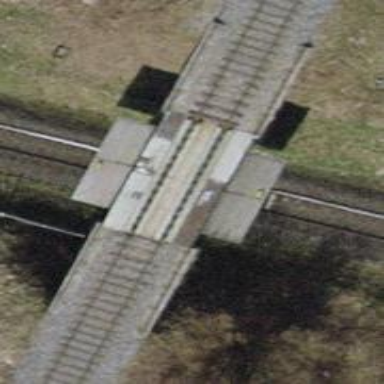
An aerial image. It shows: Single-track railway bridge.